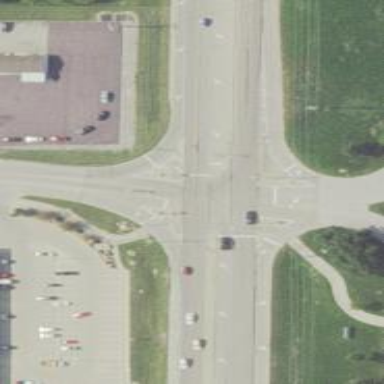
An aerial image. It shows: Left sidewalk along asphalt tertiary road.